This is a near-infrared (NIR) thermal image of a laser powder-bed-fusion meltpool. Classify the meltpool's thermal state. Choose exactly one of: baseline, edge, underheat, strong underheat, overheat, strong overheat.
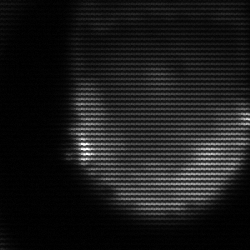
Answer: edge